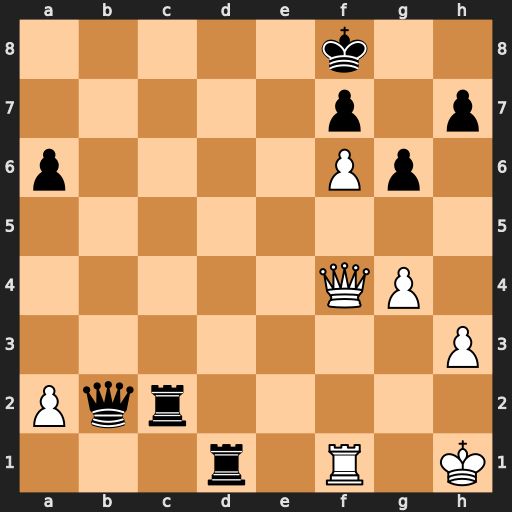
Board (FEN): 5k2/5p1p/p4Pp1/8/5QP1/7P/Pqr5/3r1R1K
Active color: w
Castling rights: -
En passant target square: -
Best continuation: Qh6+ Ke8 Qe3+ Kd7 Rxd1+